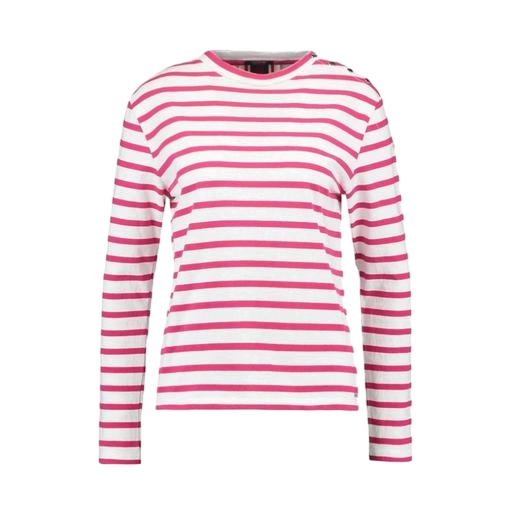
red women's striped long-sleeve t-shirt, white women's striped l/s tee, white long-sleeved striped top, white background